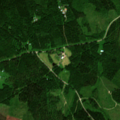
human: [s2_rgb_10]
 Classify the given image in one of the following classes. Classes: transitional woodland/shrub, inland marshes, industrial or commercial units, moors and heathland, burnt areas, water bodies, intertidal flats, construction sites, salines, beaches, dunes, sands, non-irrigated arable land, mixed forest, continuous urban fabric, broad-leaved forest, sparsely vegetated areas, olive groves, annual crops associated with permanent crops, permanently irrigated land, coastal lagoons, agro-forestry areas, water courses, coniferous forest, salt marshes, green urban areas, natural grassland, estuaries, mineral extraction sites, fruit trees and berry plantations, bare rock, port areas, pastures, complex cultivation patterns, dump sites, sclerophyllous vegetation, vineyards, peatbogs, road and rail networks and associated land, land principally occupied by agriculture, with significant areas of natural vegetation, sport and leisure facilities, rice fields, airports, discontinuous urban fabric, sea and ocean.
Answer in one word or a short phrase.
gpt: broad-leaved forest, coniferous forest, mixed forest, transitional woodland/shrub